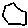
Label: hexagon